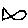
Label: fish